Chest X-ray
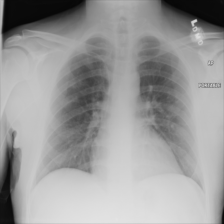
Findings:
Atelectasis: negative
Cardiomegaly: negative
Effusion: negative
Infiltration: negative
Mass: negative
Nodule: negative
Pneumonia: negative
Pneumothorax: negative
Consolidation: negative
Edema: negative
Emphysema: negative
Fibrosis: negative
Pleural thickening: negative
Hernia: negative